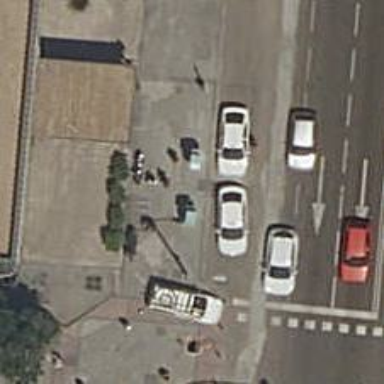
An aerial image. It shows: Taxi stand.